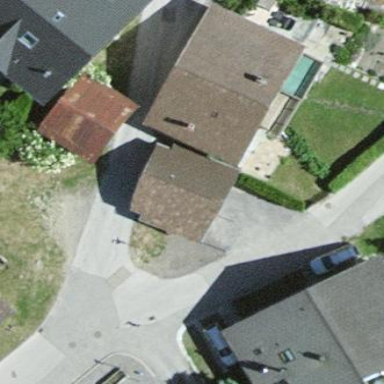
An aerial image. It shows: Residential building.